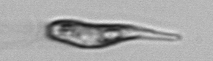
Label: Euglena